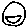
Label: smiley face